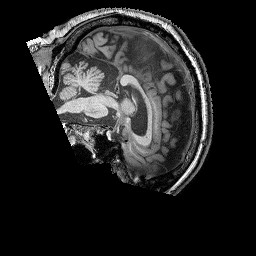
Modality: T1w
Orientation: sagittal
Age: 45
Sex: male
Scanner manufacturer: siemens
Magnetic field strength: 3 T
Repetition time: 2.25 s
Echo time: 0.00415 s